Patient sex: M
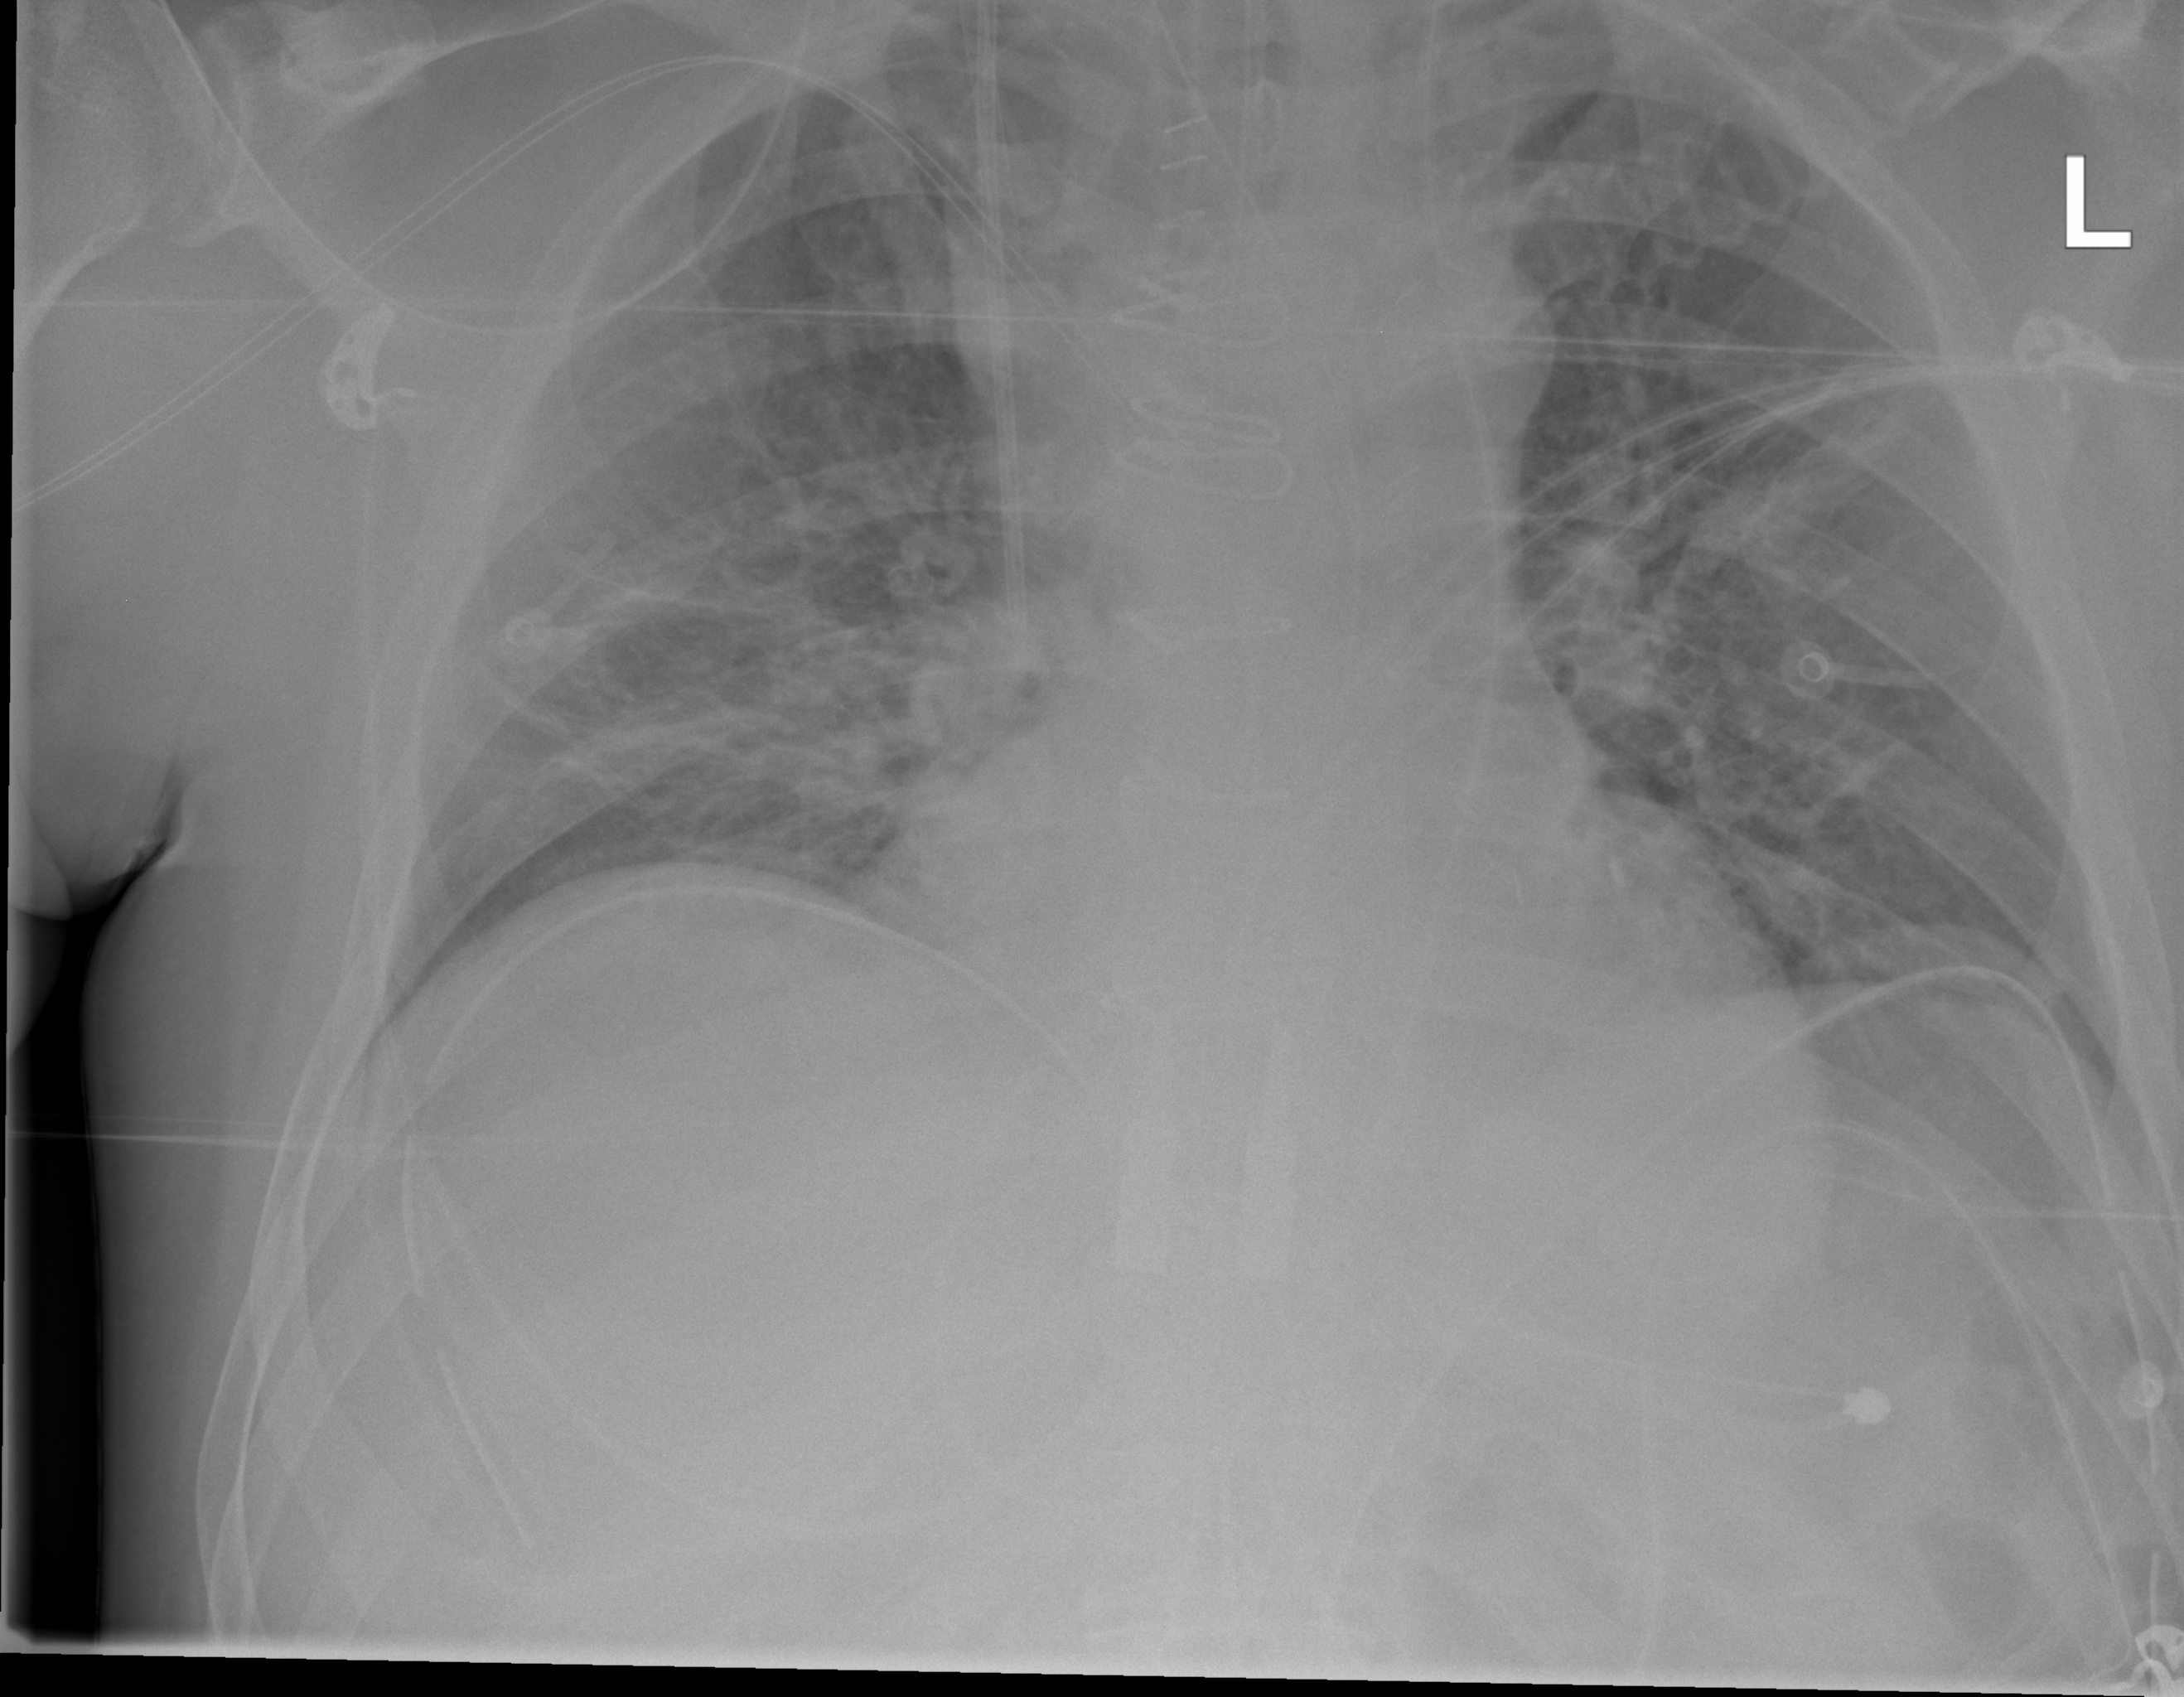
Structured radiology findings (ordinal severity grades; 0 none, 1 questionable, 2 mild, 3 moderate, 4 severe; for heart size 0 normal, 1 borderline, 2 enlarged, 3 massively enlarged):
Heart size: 2
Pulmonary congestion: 2
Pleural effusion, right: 0
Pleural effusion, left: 0
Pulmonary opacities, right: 2
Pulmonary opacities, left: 2
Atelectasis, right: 2
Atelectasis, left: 2